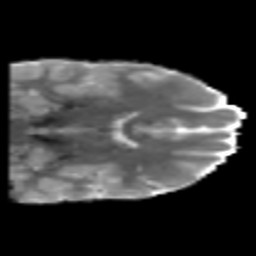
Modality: MD
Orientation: coronal
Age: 21
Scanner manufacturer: philips
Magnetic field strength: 3 T
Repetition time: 8.6 s
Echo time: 0.127 s